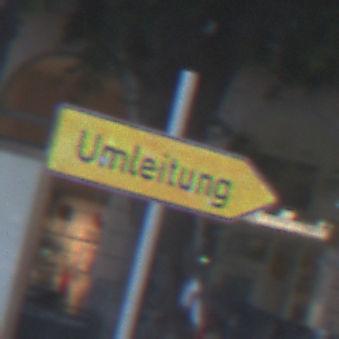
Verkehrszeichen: UmleitungswegweiserRechtsweisend
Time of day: SunriseSunset
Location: Outdoor (Urban)
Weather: PartlyCloudy
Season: NotSpecified
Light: Natural